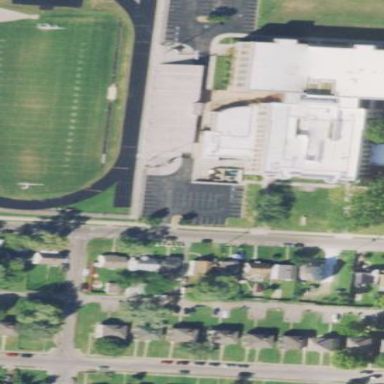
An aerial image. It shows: School.